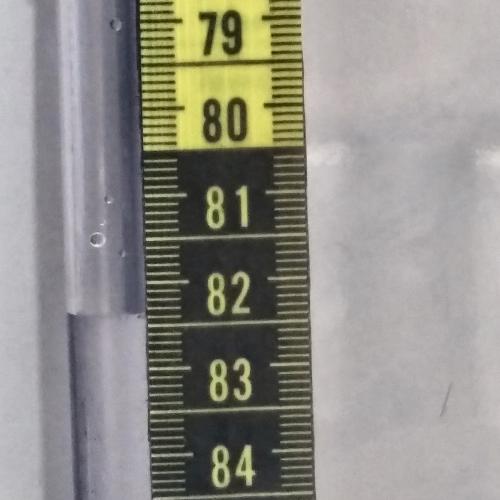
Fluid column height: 82.4 cm